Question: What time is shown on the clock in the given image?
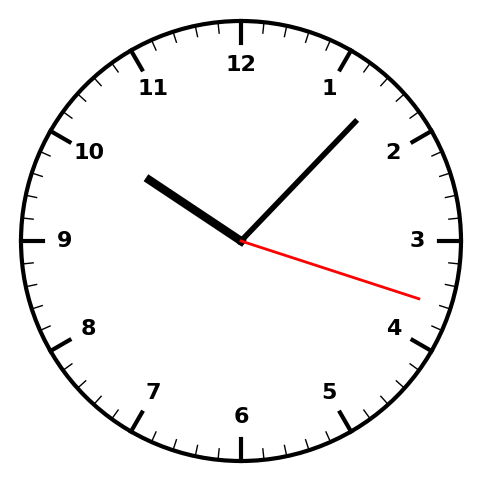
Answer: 10:07:18